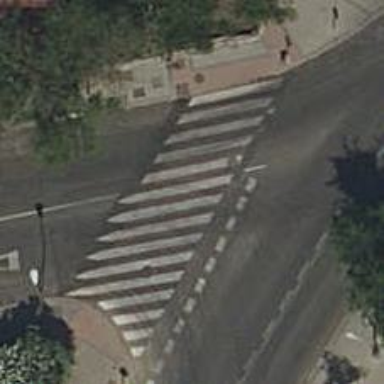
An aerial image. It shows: Uncontrolled crossing on the road.